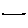
Label: line